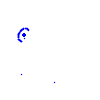
Particle: proton